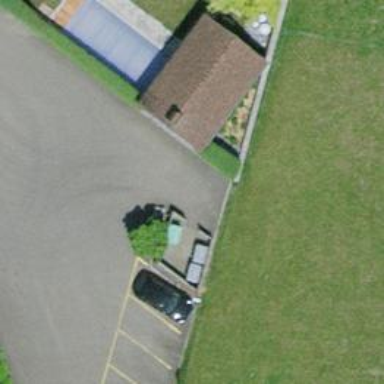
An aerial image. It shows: Brown bench.